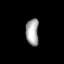
Tissue: lung
Cell type: Endothelial cells
Senescence score: 0.6153
Nuclear area (px): 338
Mean DAPI intensity: 166.485